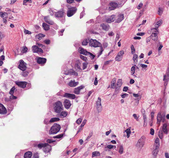
Tumor epithelial tissue: yes
Tumor-associated stroma tissue: yes
Normal tissue: no